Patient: sex F, age 38
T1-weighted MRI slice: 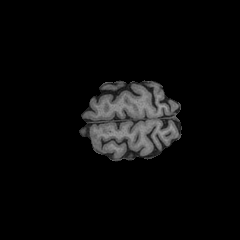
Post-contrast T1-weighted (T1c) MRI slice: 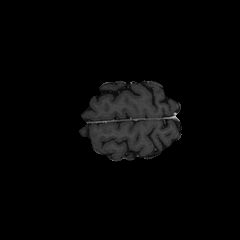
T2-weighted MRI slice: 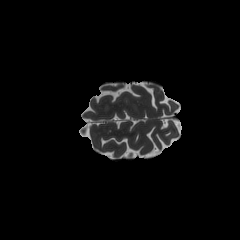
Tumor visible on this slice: no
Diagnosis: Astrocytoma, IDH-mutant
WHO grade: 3